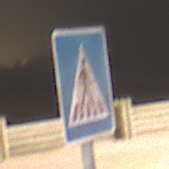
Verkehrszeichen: FussgaengerueberwegLinks
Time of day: Night
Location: Outdoor (Urban)
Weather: PartlyCloudy
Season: NotSpecified
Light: Artificial